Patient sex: F
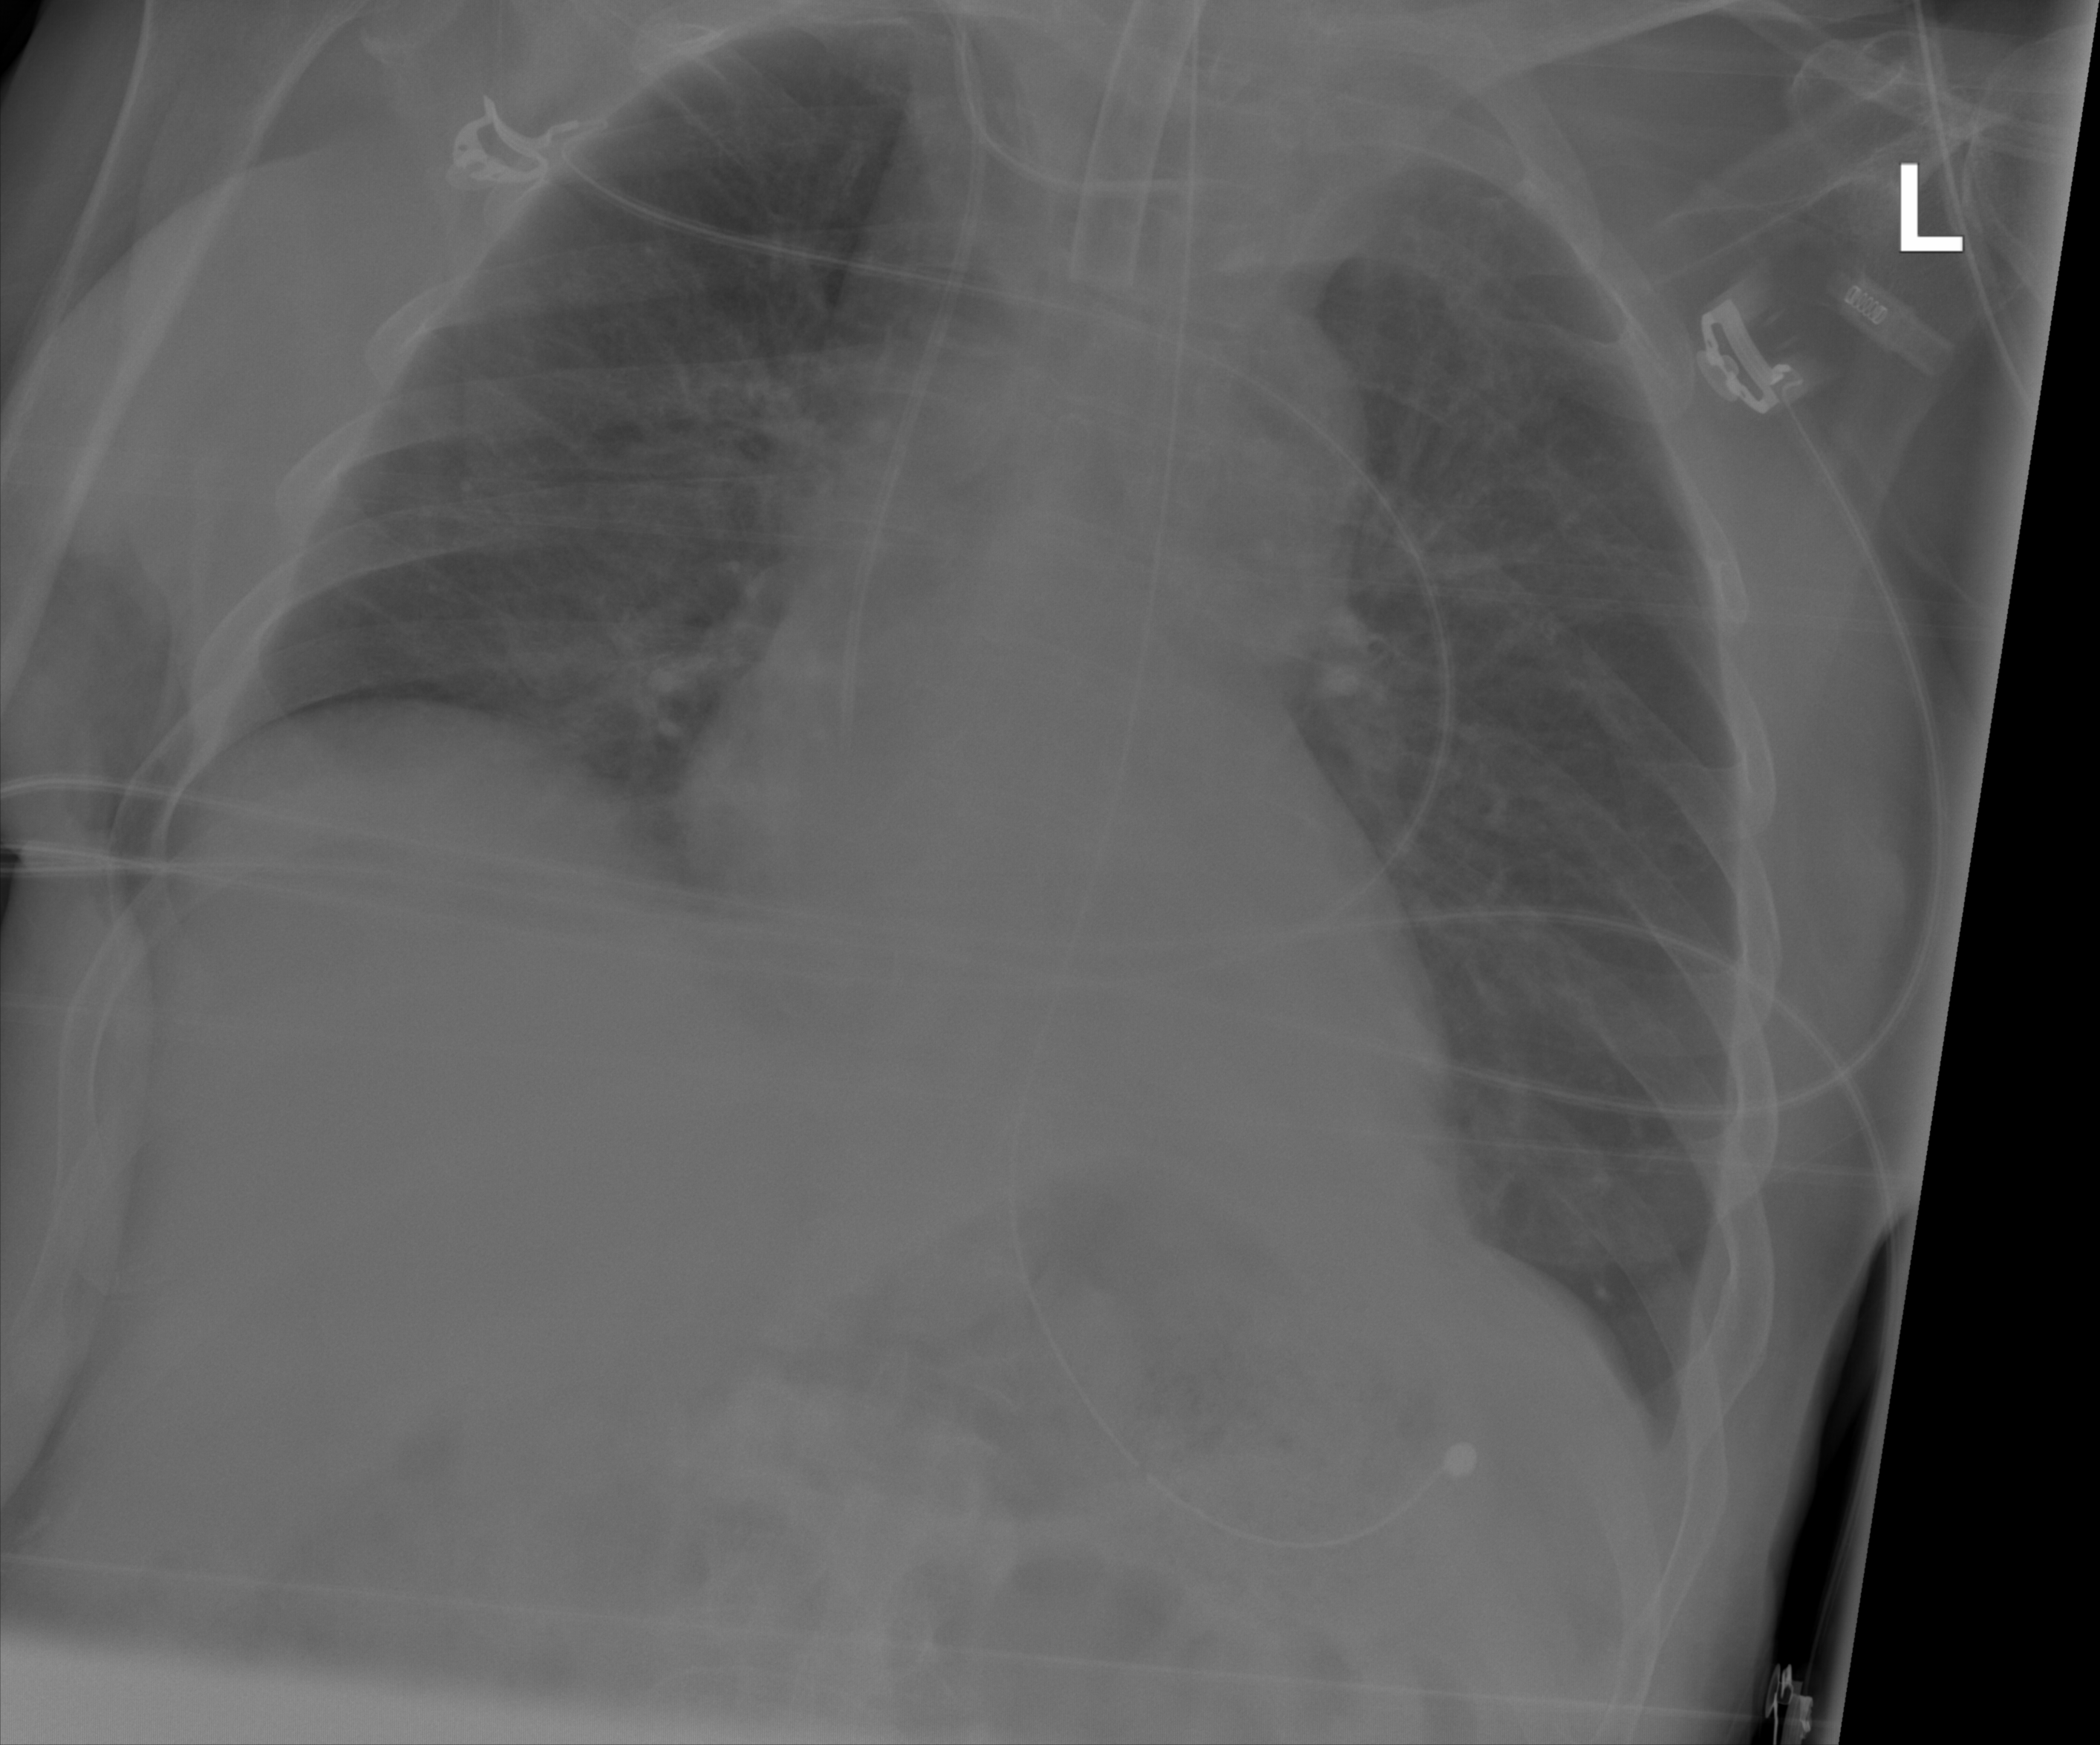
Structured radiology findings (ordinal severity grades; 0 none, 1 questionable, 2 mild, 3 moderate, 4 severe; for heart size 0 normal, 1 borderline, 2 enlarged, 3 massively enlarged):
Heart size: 0
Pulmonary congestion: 2
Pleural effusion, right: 0
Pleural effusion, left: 2
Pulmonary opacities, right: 0
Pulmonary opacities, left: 0
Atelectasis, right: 0
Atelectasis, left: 0